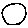
Label: circle